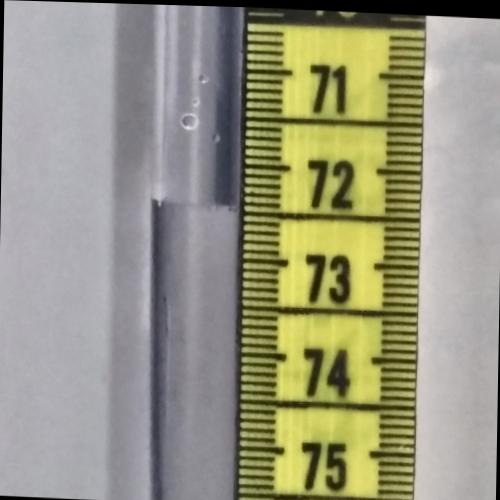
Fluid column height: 72.4 cm